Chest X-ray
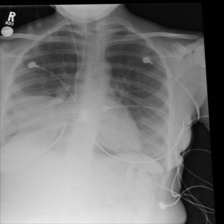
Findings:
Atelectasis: negative
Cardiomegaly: negative
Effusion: negative
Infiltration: negative
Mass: negative
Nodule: negative
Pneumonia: negative
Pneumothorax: negative
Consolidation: negative
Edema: negative
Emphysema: negative
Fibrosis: negative
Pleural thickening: negative
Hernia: negative